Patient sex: M
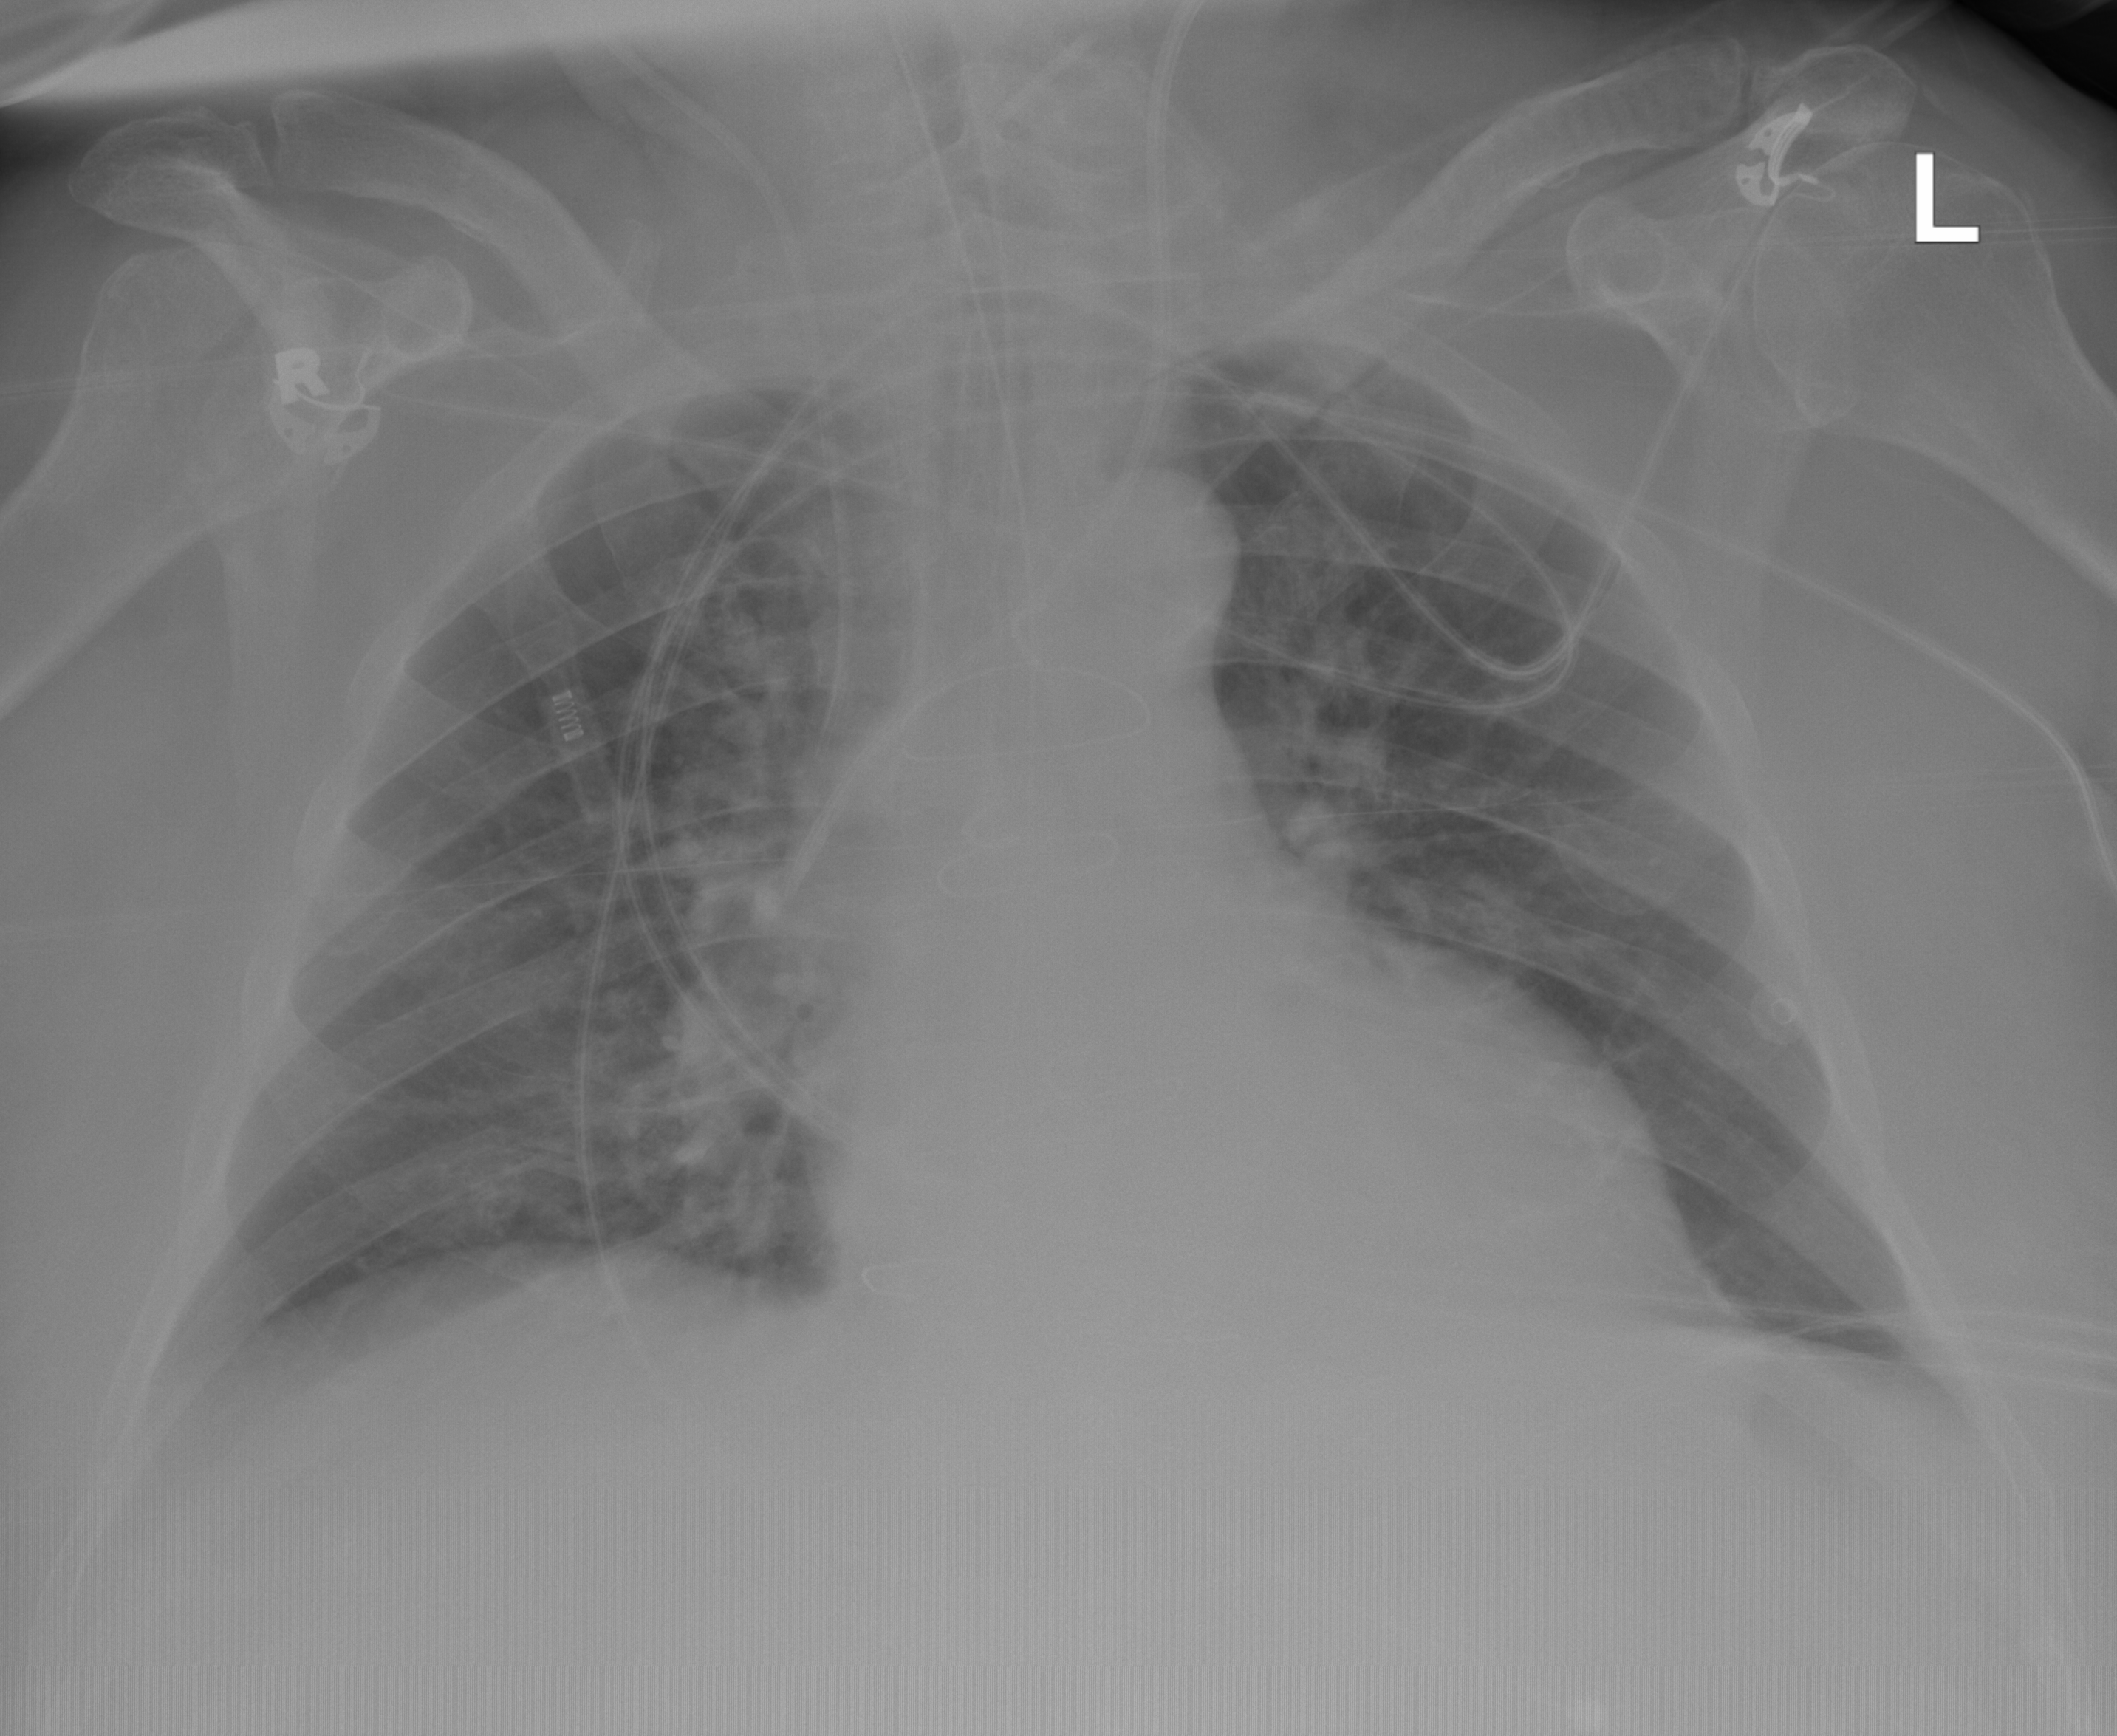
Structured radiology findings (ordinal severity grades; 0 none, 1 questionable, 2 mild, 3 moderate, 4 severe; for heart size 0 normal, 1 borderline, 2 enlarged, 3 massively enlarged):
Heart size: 0
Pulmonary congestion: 2
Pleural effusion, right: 1
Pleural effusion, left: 0
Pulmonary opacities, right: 0
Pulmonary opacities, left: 0
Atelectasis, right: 0
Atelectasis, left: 0